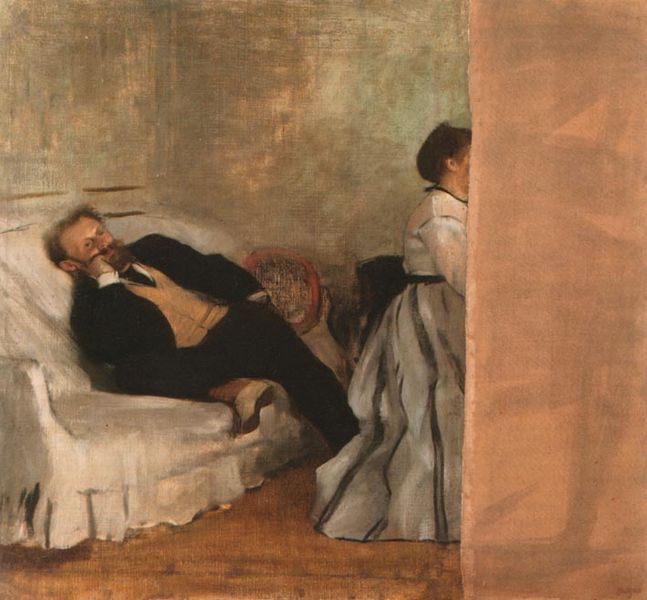
Titel: Monsieur et Madame Édouard Manet, Herr und Frau Édouard Manet
Künstler: Edgar Degas
Standort: Kitakyushu
Institution: Kitakyushu Municipal Museum of Art
Schlagwörter: flügel, gemälde, mann, weiß, impressionismus, ellbogen, frau, hell, holz, kleid, raum, rücken, schwarz, stuhl, zimmer, gürtel, rot, rock, alt, anzug, bart, hemd, wand, porträt, vorhang, boden, haare, realismus, sitzend, decke, paar, musik, locken, genre, rund, sofa, ecke, lehne, gamasche, dielen, kissen, frack, langeweile, bordüre, polster, krawatte, klavier, gestreift, manet, streifen, menzel, rüschen, liegend, nachdenken, weste, manschette, schuh, toilette, ehepaar, ehe, kravatte, eiss, müde, lenbach, verborgen, einblick, liegt, bequem, liegens, sinnen, lauschen, ennui, höhren, eheleben, französische malerei